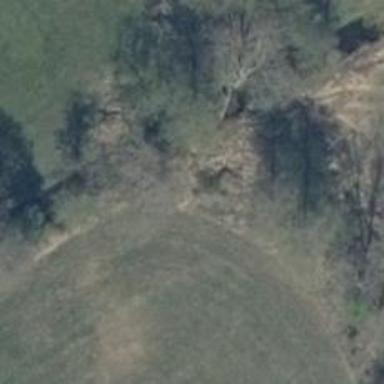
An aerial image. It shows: Row of deciduous broadleaved trees.